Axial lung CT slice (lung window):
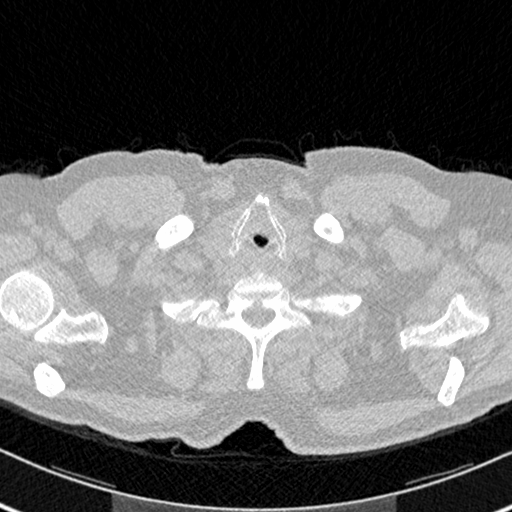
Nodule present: no